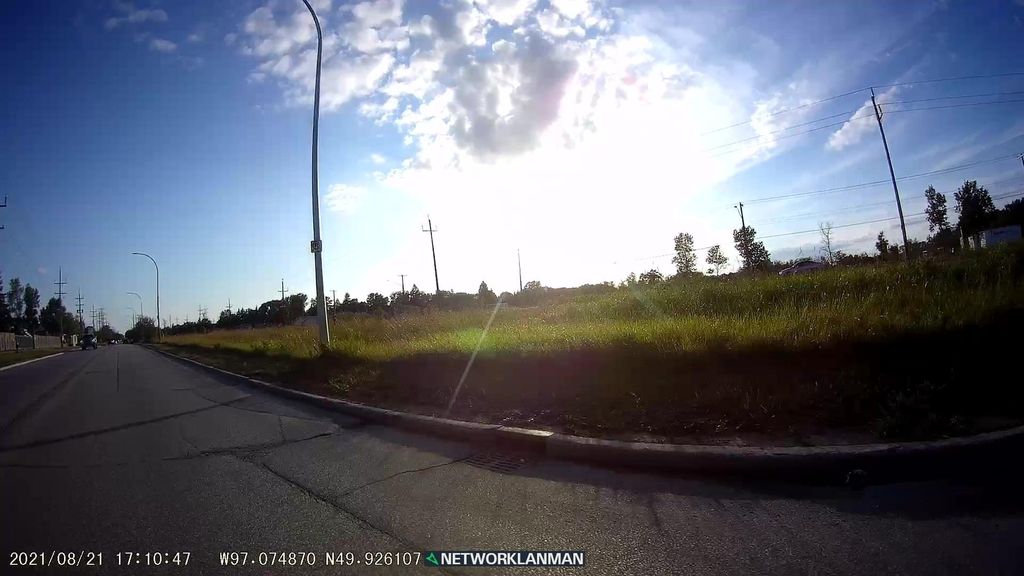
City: winnipeg